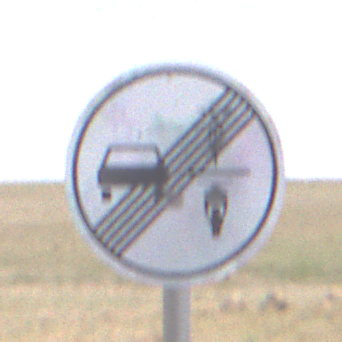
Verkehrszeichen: EndeVerbotUeberholenEinspurigeFahrzeuge
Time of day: Midday
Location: Outdoor (Nature)
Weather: PartlyCloudy
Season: NotSpecified
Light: Natural